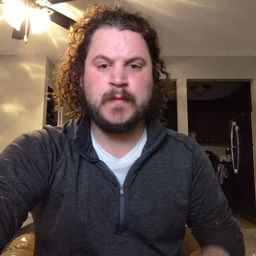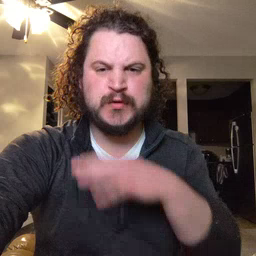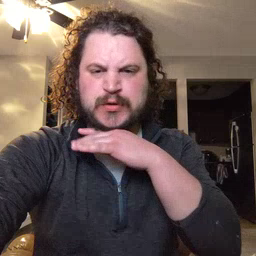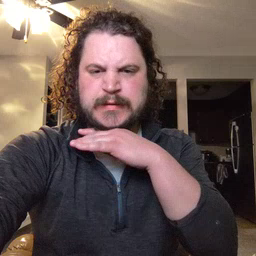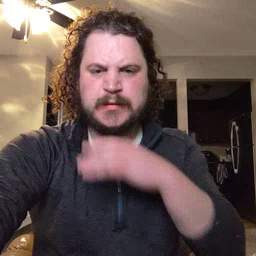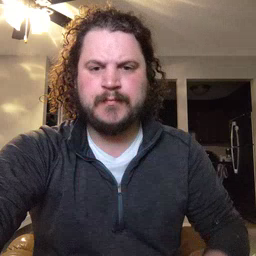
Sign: dirty